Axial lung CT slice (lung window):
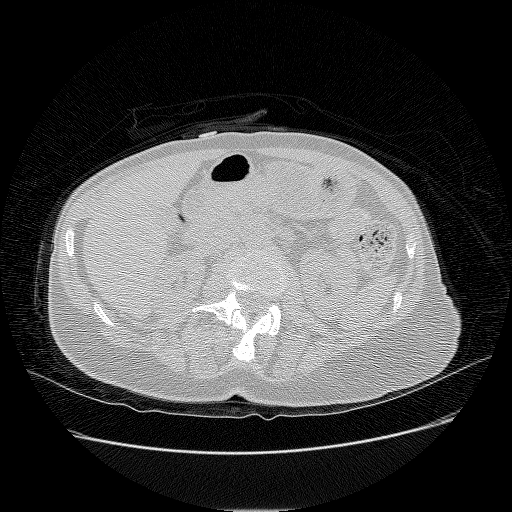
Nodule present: no